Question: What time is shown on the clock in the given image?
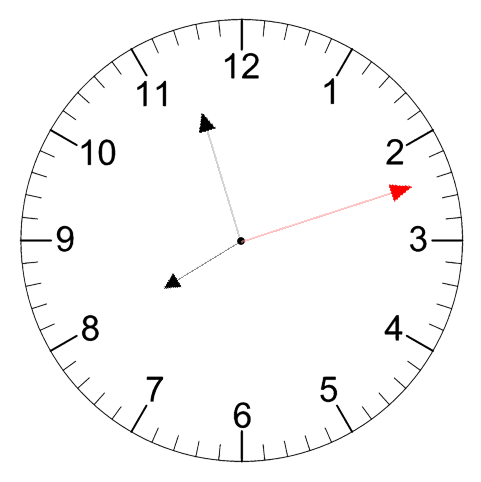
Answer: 07:57:12